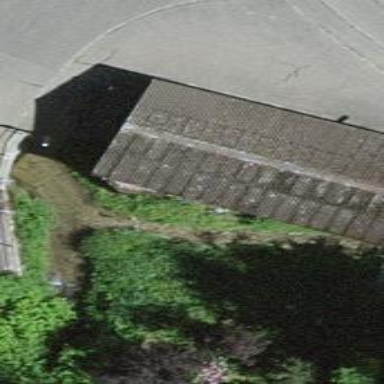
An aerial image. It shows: Shed.